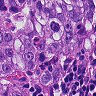
Metastatic tissue present: yes